Question: We're storing raw JSON data in our model via a TextField and would like that data to be served by the REST Framework API.
The content is gettings escaped and rendered as a string rather than as part of the object. e.g. '{
"phases": [
"S' etc
from 'requirements.txt'
'''
Django==1.8.2
djangorestframework==3.1.3
'''

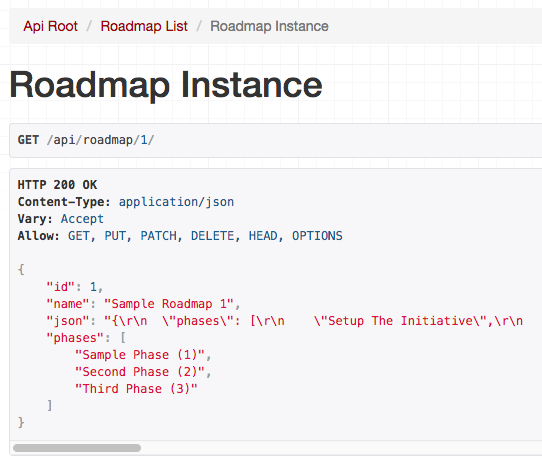
Answer: Added the following to my serializer (and 'import json' at the top of my urls.py)
'''
def to_representation(self, instance):
ret = super(RoadmapSerializer, self).to_representation(instance)
ret['jsonField'] = json.loads(ret['jsonField'])
return ret
'''
nb: 'jsonField' is the name of the model attribute declared in 'models.py'
'''
jsonField = models.TextField(verbose_name="JSON", blank=True)
'''
Sources of inspiration
- <URL>
- <URL>